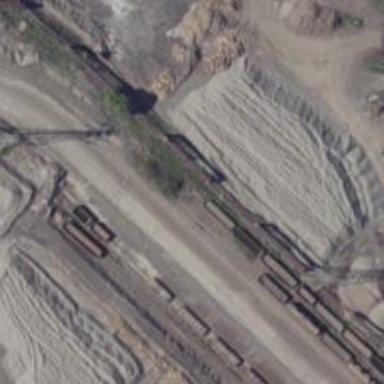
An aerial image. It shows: Rail spur service.